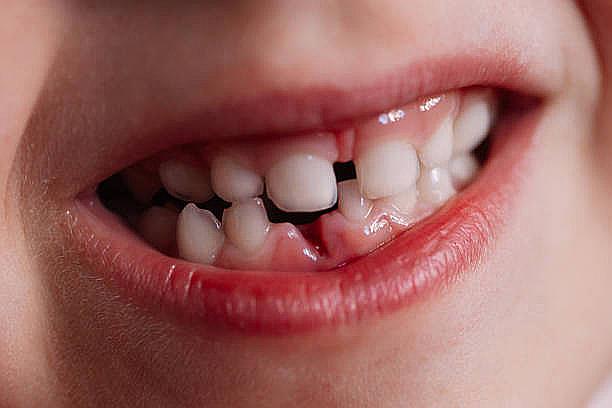
Condition: hypodontia